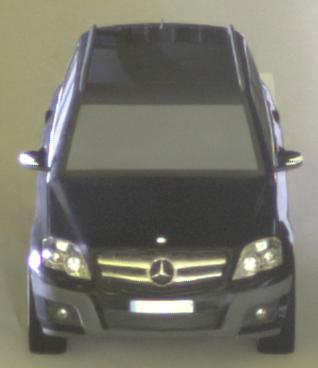
Make: Mercedes-Benz
Model: GLK 280
Detailed model: GLK-Class (204)
Model produced from: 2008/10
Model produced until: 2009/04
Doors: 5
Color: black
Road condition: dry road
Daytime: night
Contrast: high contrast